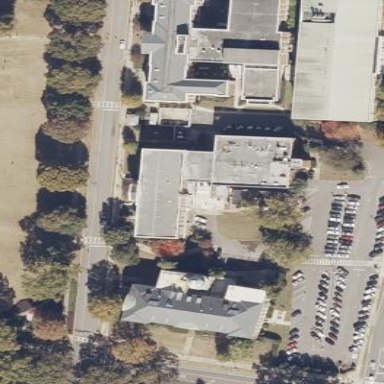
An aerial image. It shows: View of university building.